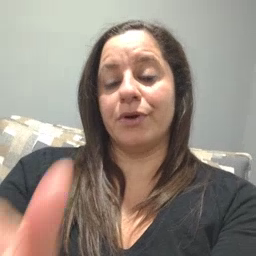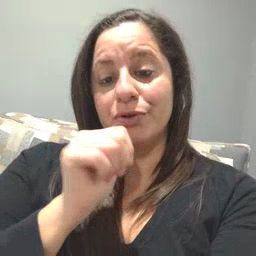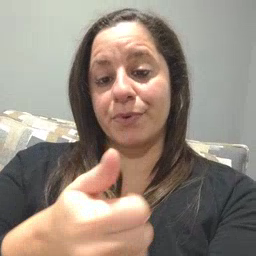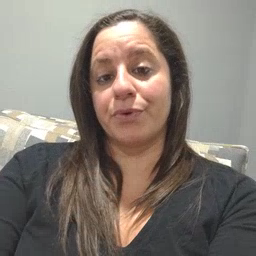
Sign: tomorrow